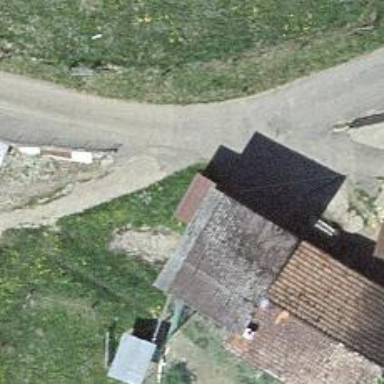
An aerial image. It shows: Shed building.